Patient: sex M, age 69
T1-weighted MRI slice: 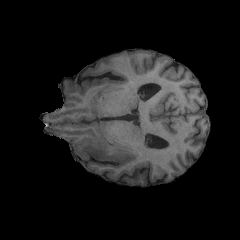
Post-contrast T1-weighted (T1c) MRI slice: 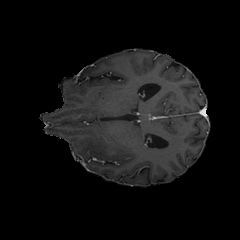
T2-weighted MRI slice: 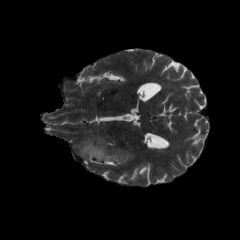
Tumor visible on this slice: yes
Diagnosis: Glioblastoma, IDH-wildtype
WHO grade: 4